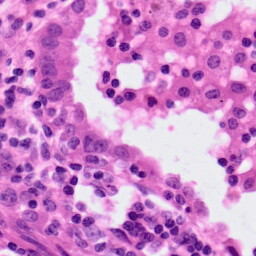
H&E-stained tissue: Lung